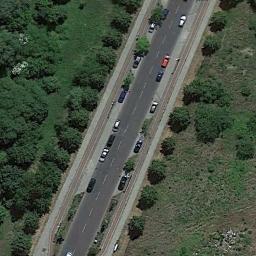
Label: freeway